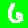
Digit: 6